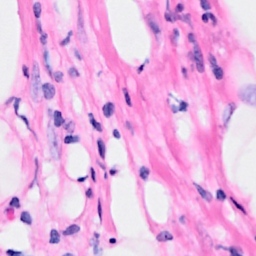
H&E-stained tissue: Breast